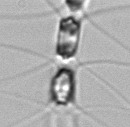
Label: Chaetoceros_didymus